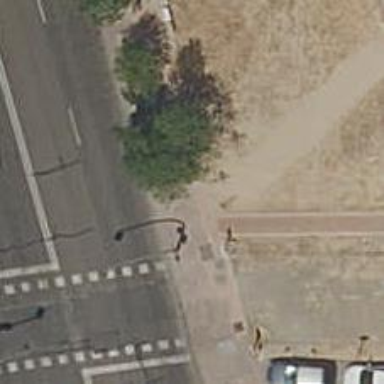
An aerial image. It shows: Bus stop with shelter. It is platform for public transport.